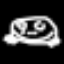
Label: frog